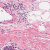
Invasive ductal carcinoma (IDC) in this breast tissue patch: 0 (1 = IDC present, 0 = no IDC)